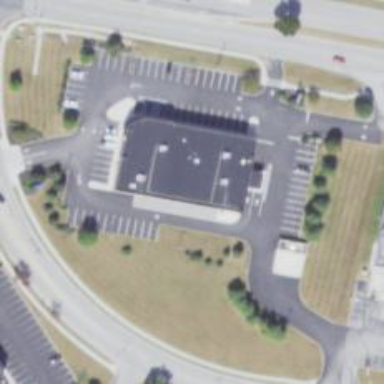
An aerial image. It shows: Pharmacy providing healthcare services.